Here is the raw accelerometer signal from a rotor rig, plotted against time. Classify the rotor condition as one of: normal, misalignment, unbalance, looseness.
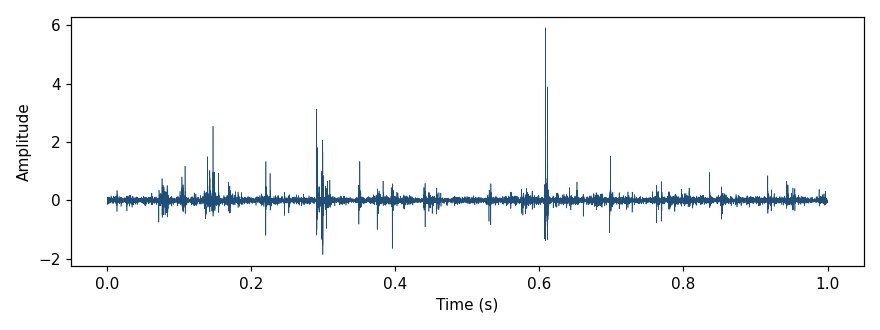
Answer: normal